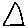
Label: triangle